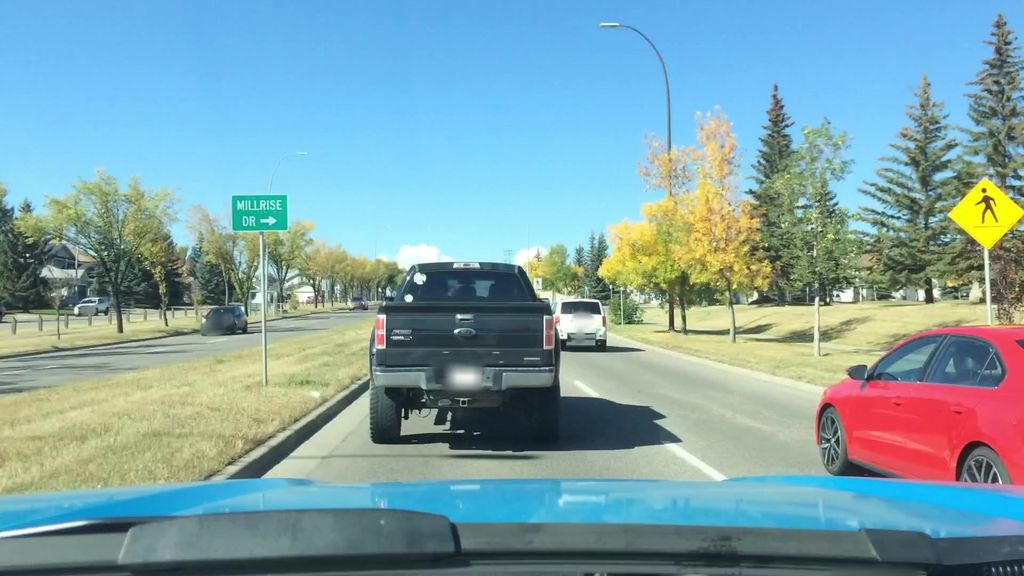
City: calgary